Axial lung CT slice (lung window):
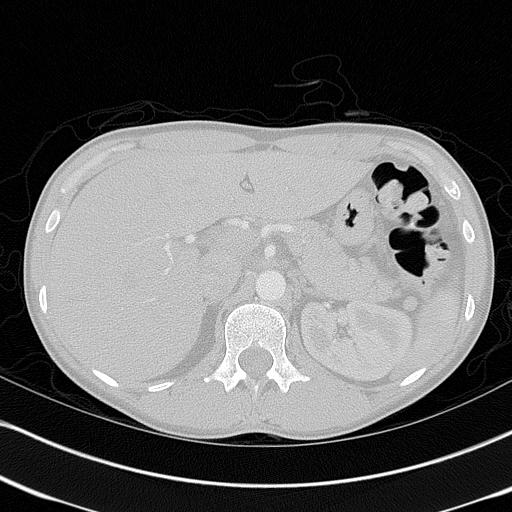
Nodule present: no